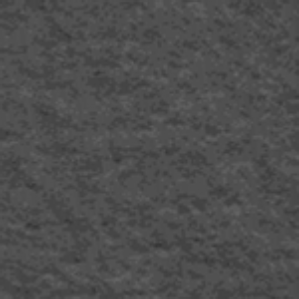
Label: frost